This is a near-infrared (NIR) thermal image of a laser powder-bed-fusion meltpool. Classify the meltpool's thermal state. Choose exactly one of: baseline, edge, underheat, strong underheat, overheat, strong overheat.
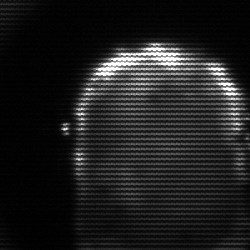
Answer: baseline